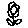
Label: flower